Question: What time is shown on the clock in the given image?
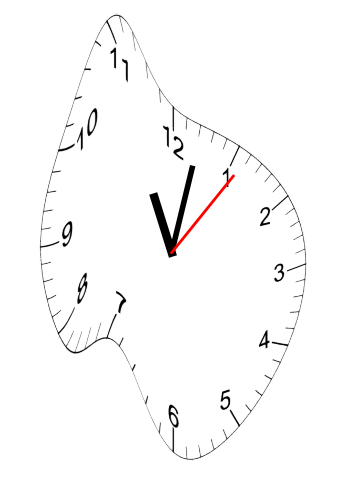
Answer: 11:02:06